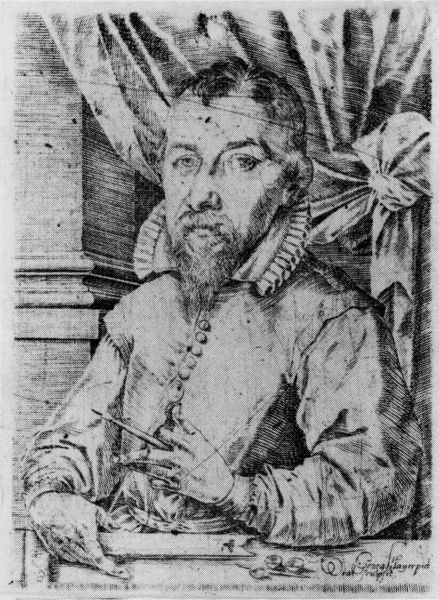
Titel: Selbstbildnis oder Bildnis eines unbekannten Künstlers
Künstler: Georg Hauer
Institution: (Seriendruck)
Schlagwörter: feder, gemälde, hand, mann, schatten, weiß, sitzen, daumen, fenster, finger, frisur, grau, holz, nase, schwarz, skizze, säule, tisch, zeichnung, blick, schleife, bart, augen, falten, kleidung, knoten, kragen, rahmen, ärmel, bildnis, herr, hände, portrait, porträt, signatur, vorhang, brüstung, figur, gewand, haare, halbfigur, mantel, england, renaissance, mauer, grafik, falte, dichter, poet, rüschen, knöpfe, knopfleiste, buch, gentleman, druck, radierung, schwarzweiß, autor, leinwand, bleistift, pinsel, krause, spitzbart, stift, selbstportrait, hobel, portät, wams, schreiber, architekt, zeichnug, aufen, karl v, ¨pfeiler, kmöpfe, brittisch, halskrause